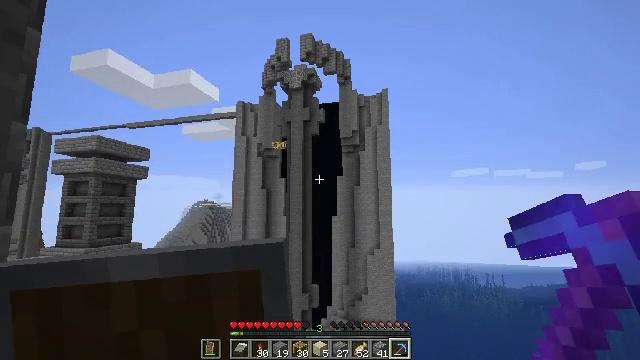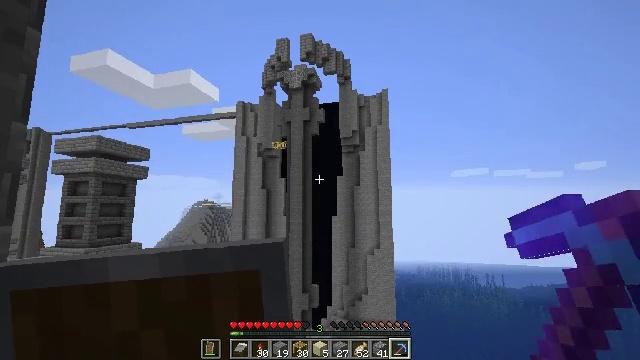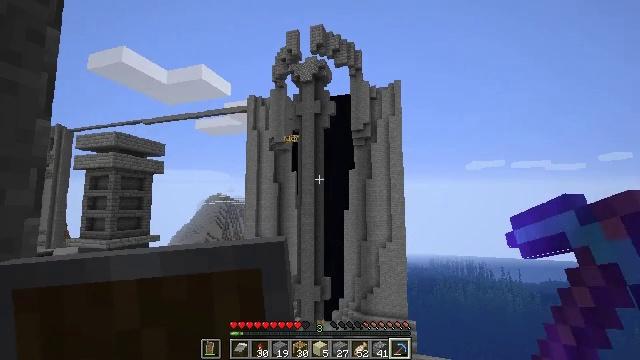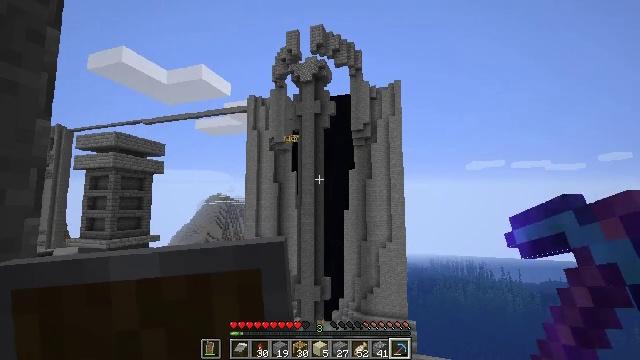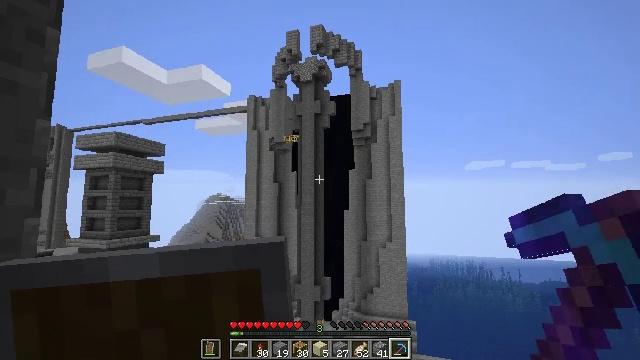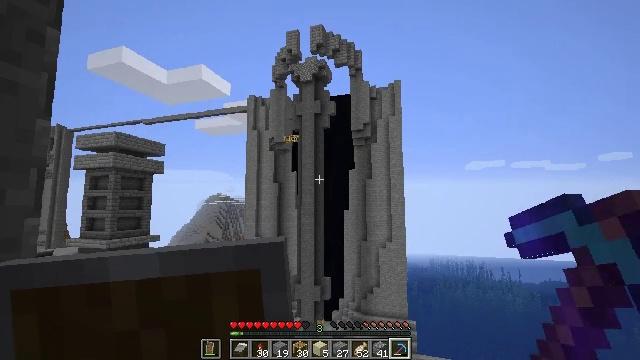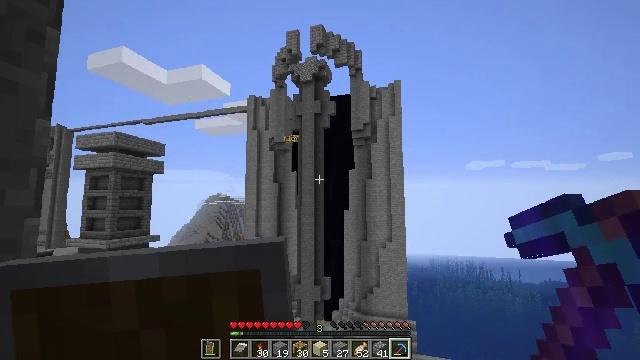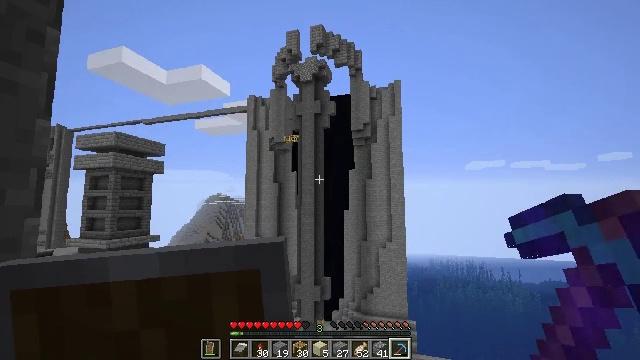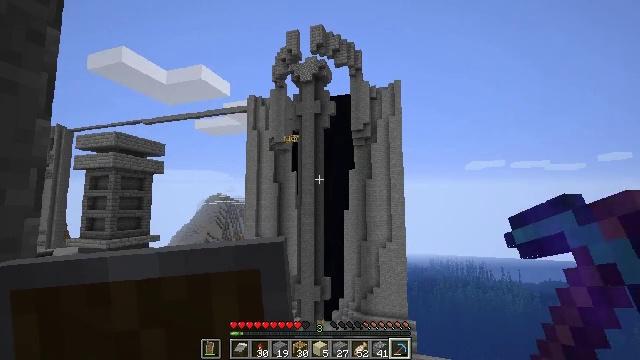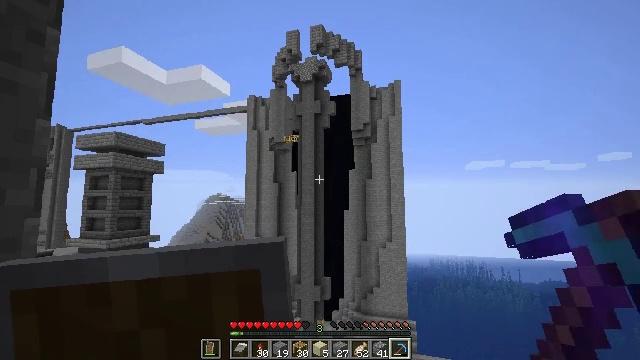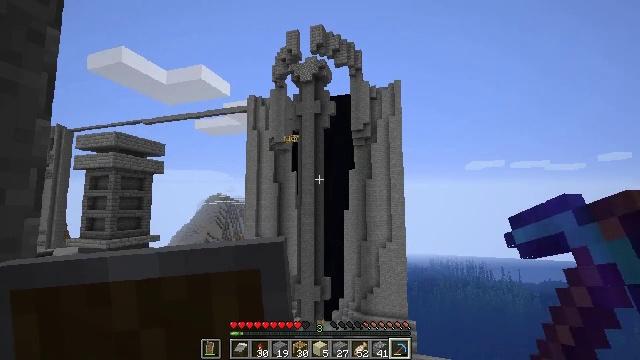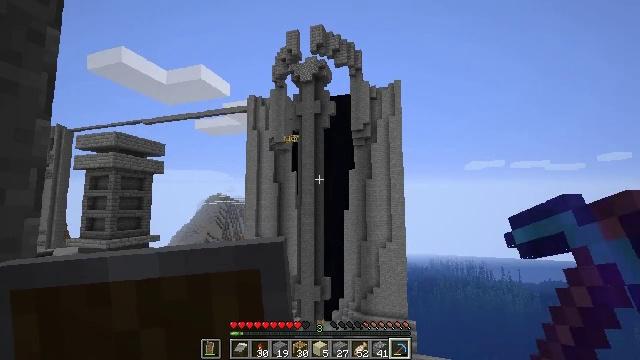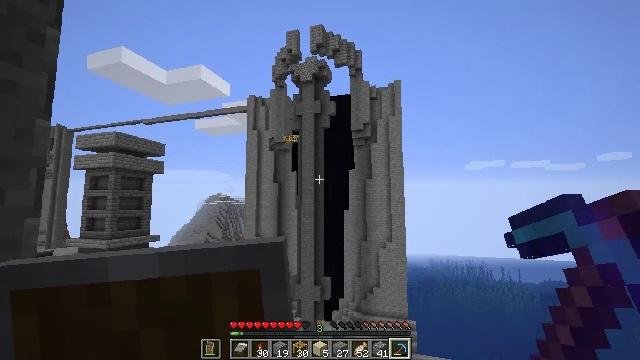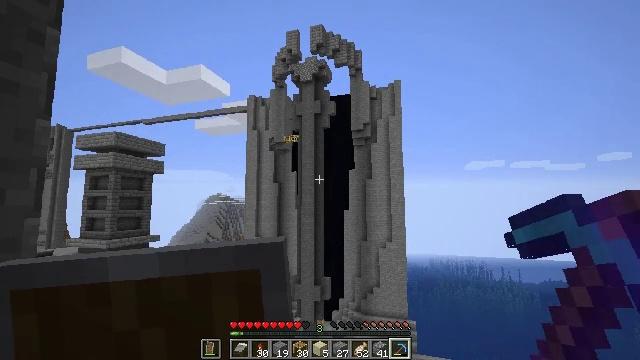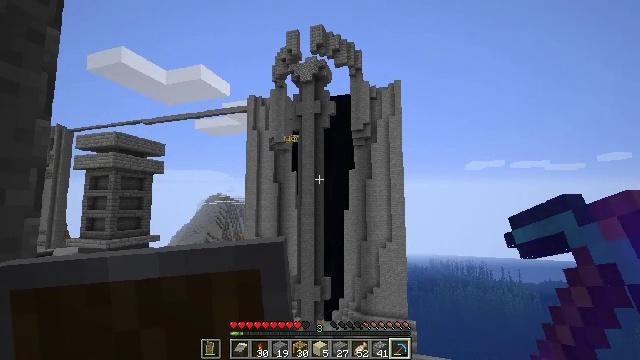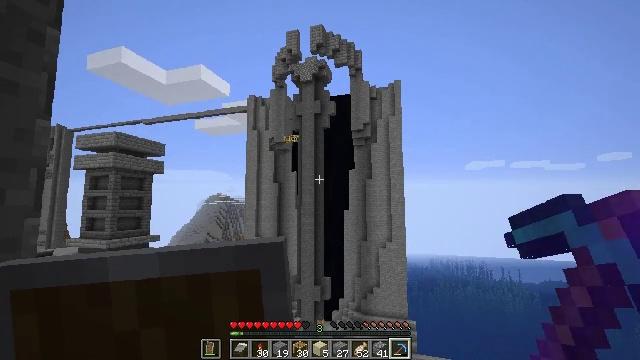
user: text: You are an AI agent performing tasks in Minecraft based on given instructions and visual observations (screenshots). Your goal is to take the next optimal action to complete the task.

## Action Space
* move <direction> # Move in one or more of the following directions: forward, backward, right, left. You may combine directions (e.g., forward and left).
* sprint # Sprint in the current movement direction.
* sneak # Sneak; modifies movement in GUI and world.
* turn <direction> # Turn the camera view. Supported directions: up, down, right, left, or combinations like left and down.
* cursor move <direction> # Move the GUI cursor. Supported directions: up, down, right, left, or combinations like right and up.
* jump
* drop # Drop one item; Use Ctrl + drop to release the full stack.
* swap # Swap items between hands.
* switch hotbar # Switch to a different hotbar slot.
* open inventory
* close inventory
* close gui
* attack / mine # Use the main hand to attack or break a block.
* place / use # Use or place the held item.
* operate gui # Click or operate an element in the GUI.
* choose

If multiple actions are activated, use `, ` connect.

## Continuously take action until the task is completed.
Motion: motion action
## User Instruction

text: Collect scaffolding blocks.
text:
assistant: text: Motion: no_op
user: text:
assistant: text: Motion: turn left and down
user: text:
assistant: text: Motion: no_op
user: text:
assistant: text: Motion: no_op
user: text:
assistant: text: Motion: no_op
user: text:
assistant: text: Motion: no_op
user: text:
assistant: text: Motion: no_op
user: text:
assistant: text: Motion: no_op
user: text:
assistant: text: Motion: no_op
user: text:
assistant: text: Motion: no_op
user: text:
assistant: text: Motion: no_op
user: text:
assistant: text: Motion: no_op
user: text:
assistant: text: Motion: no_op
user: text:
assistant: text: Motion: no_op
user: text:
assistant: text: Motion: no_op
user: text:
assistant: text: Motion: no_op
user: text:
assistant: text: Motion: no_op
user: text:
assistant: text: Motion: no_op
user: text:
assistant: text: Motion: no_op
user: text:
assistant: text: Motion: no_op
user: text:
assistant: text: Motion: no_op
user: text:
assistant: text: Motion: no_op
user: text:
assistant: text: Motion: no_op
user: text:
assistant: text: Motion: no_op
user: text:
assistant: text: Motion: no_op
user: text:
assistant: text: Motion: no_op
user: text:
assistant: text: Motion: no_op
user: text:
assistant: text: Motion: no_op
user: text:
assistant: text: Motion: no_op
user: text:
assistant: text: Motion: no_op